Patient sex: M
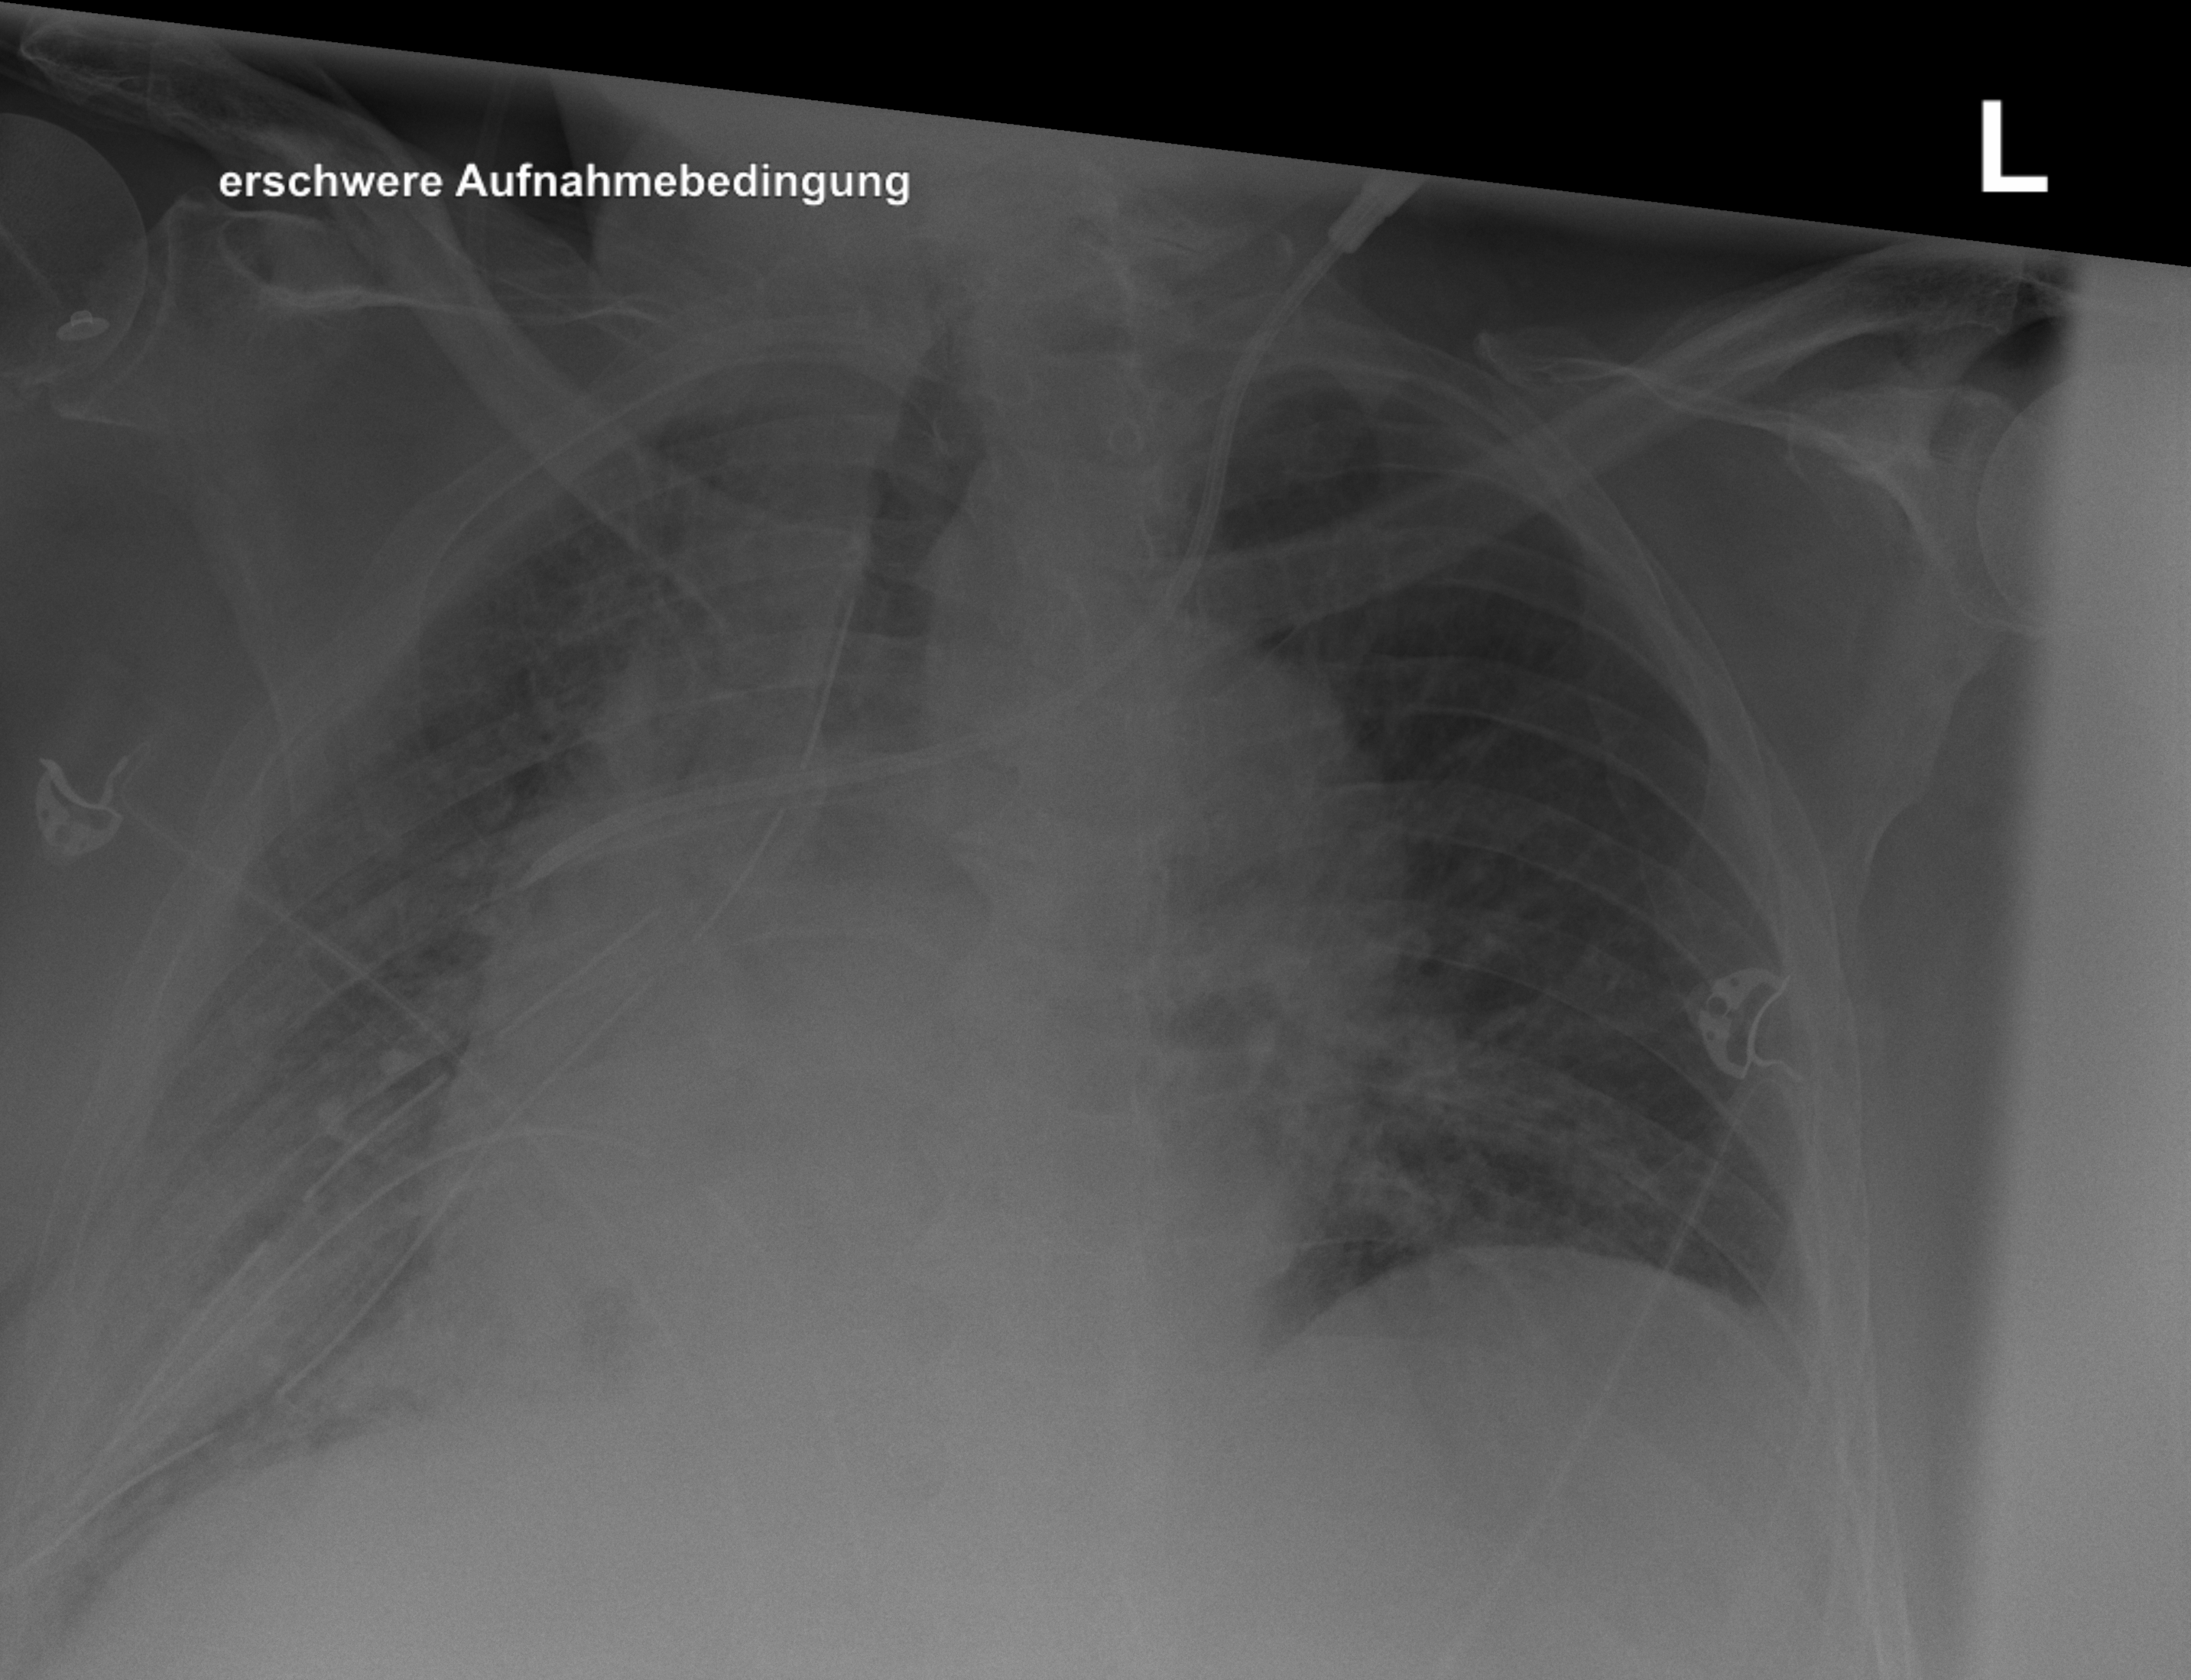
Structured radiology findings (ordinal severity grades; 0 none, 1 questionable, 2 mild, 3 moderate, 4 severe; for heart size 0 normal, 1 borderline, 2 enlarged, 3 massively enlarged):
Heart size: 0
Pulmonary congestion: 2
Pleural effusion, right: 2
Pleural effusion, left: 1
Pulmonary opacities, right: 3
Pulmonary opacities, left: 1
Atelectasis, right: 2
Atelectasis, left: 0